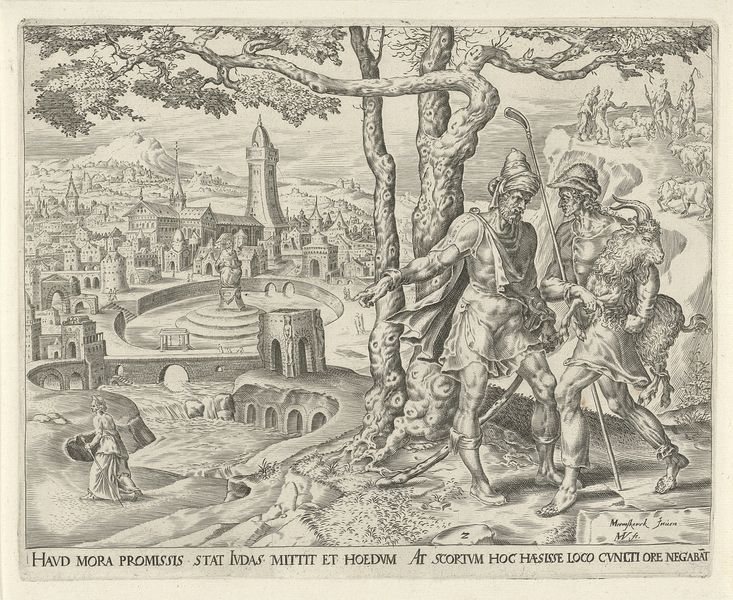
Titel: Juda geeft Chira de opdracht om de prostituee te zoeken
Künstler: Harmen Jansz Muller
Standort: Amsterdam
Institution: Rijksmuseum
Schlagwörter: baum, berg, mann, weiß, fluss, menschen, stadt, holz, männer, schwarz, zeichnung, hunde, brücke, turm, statue, mauer, schlacht, burg, denkmal, festung, stich, illustration, jagd, krieger, schafe, hirte, ziege, ziegen, latein, negabat